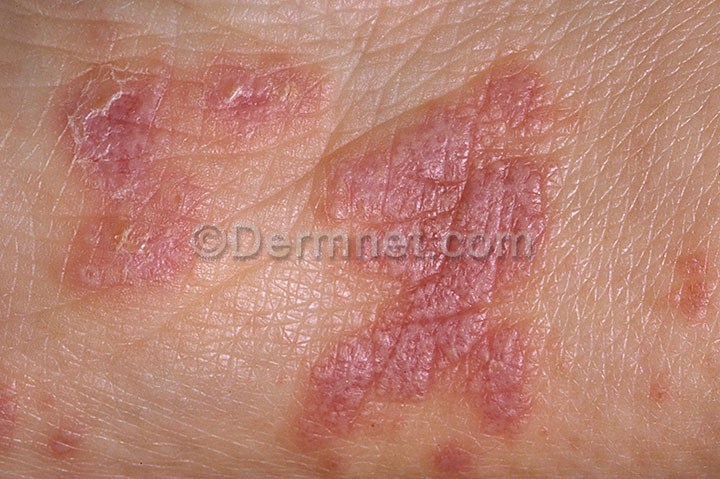
Disease: Psoriasis pictures Lichen Planus and related diseases